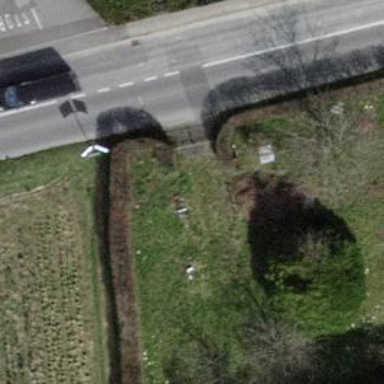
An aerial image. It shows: Grass driveway.